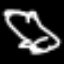
Label: frog